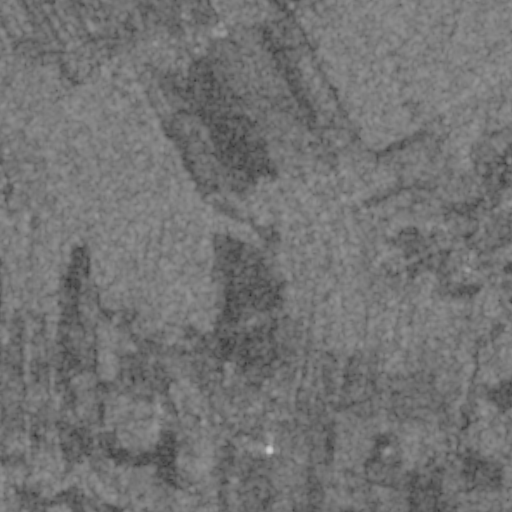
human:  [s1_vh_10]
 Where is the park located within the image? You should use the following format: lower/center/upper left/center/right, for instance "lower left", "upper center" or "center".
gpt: The park is located in the upper center of the image.
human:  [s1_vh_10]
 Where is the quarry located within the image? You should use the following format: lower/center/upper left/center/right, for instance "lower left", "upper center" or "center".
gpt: The quarry is located in the upper right of the image.
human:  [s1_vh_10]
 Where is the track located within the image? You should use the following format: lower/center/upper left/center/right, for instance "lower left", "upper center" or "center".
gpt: There is no track in the image.

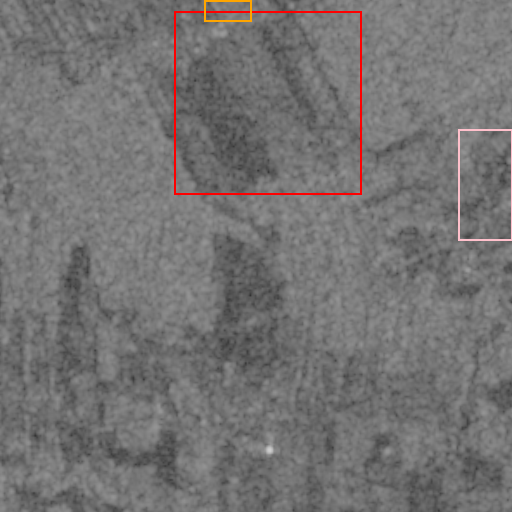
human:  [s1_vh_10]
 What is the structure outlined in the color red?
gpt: The structure outlined in red is a crop field.
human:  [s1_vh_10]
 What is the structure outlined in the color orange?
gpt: The structure outlined in orange is a park.
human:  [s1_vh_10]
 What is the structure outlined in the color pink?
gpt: The structure outlined in pink is a quarry.
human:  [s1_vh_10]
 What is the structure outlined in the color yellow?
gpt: There is no yellow outline.